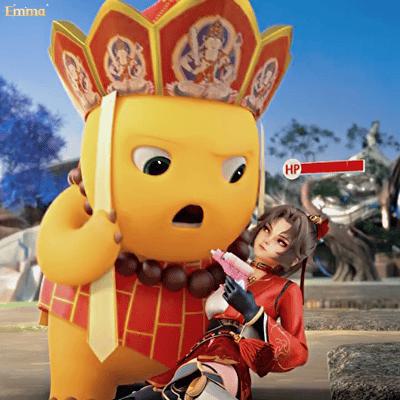
Label: nailong